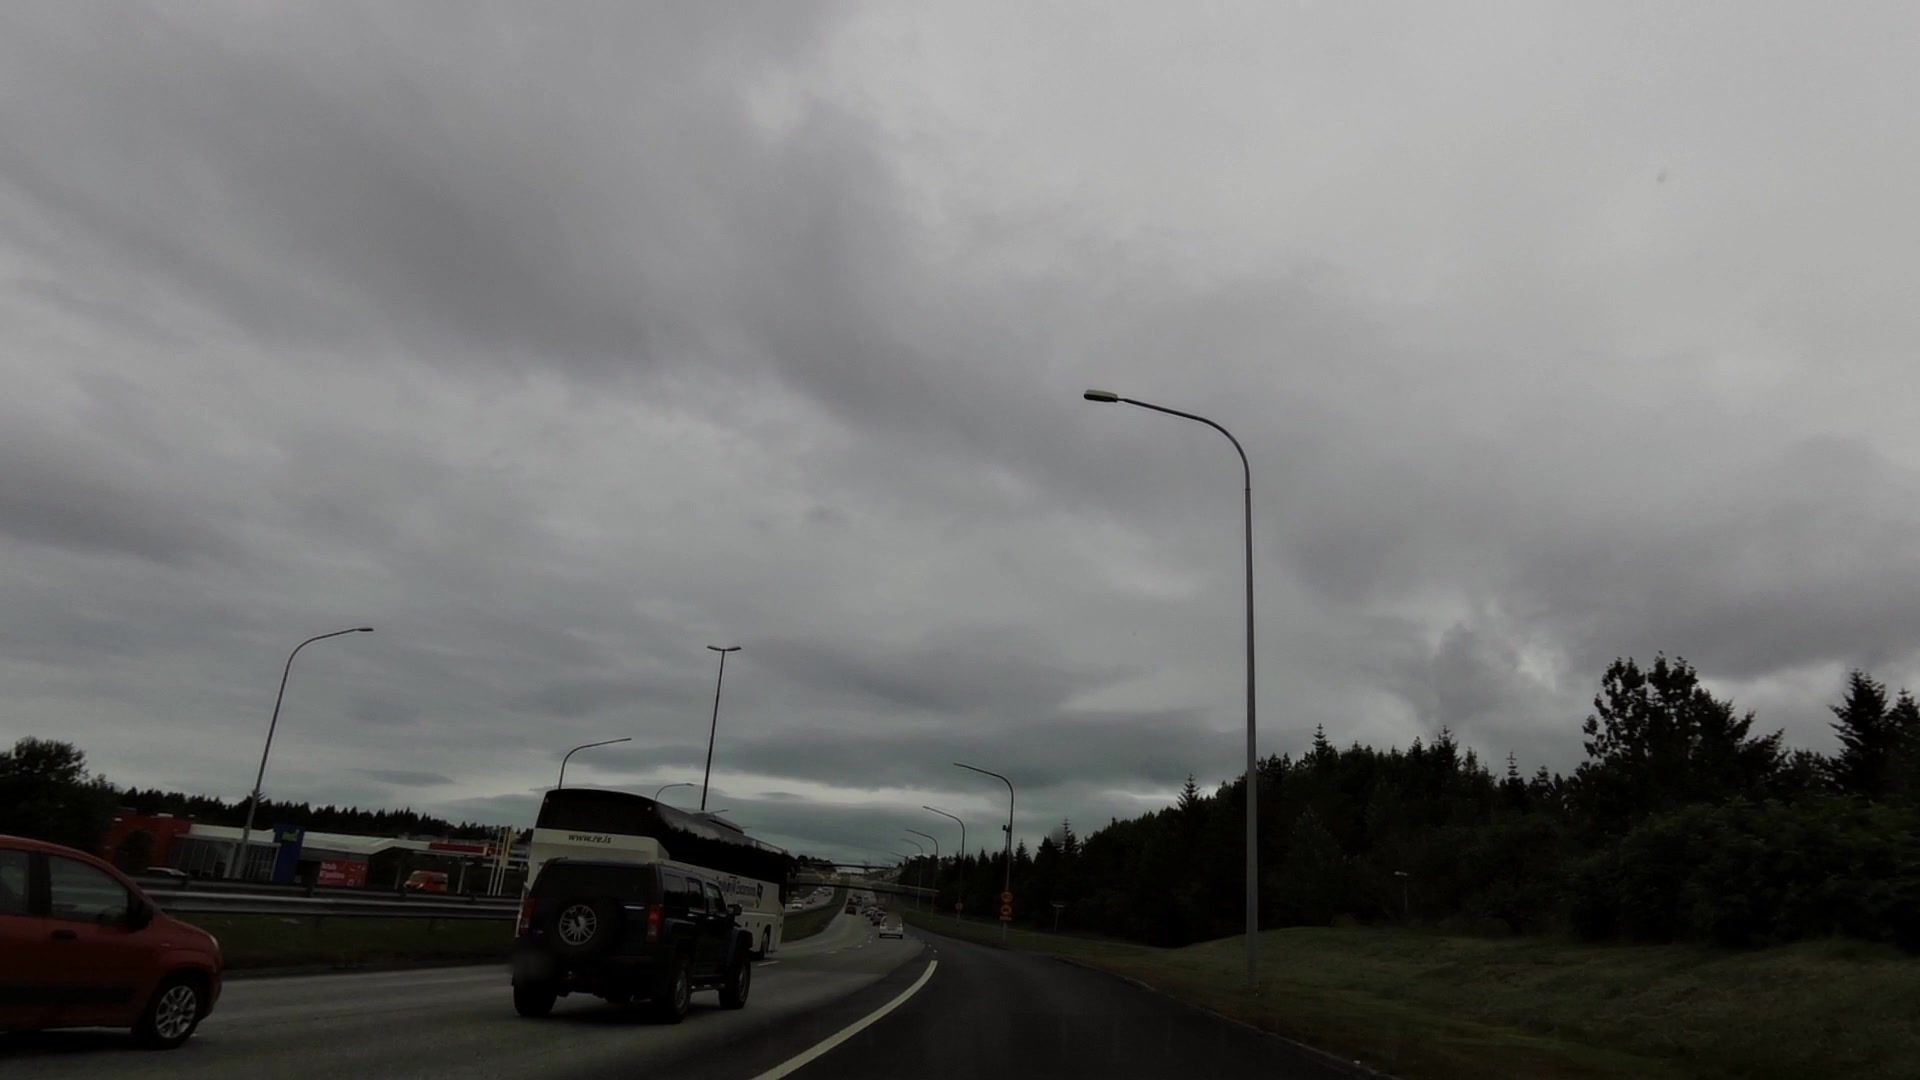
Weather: cloudy
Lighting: day
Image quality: good
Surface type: driving surface
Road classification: primary_link
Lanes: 2, 1
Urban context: urban centre
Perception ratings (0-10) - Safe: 1.73, Lively: 0.77, Beautiful: 3.43, Boring: 6.11, Depressing: 8.54, Wealthy: 0.74